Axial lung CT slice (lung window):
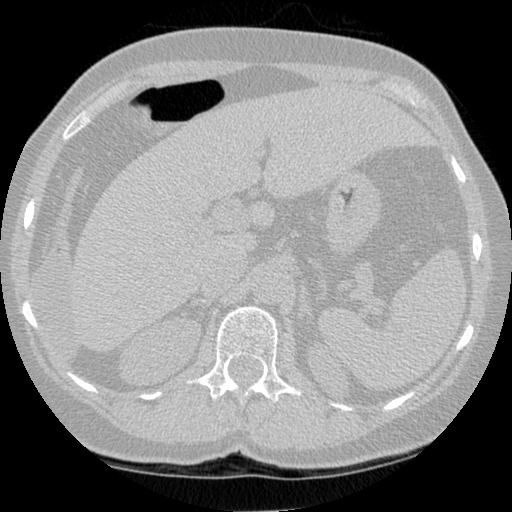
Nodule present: no